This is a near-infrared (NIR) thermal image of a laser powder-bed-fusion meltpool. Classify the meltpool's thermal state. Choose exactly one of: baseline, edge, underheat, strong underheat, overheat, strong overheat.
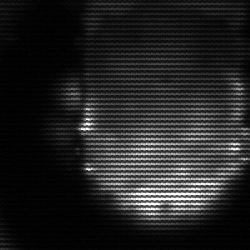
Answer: baseline